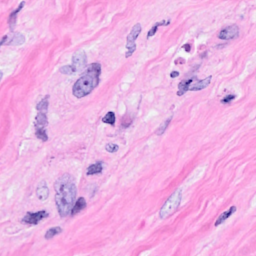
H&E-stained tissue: Breast